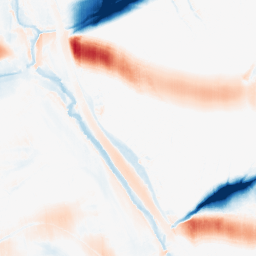
Category: morphological
Decomposition family: morphological_ellipse
Decomposition parameters: operation: average
width: 50
height: 10
Upsampling method: quadratic
Upsampling parameters: scale: 8
Upsampling scale: 8